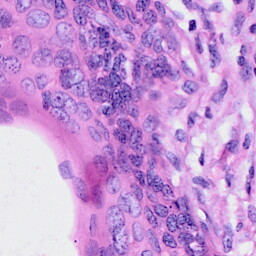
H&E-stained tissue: Cervix